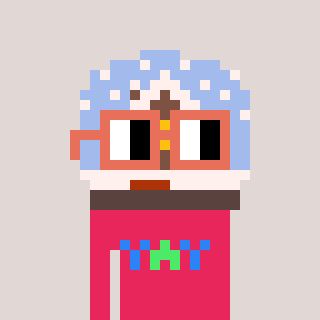
a pixel art character with square orange glasses, a snow globe-shaped head and a redpinkish-colored body on a warm background